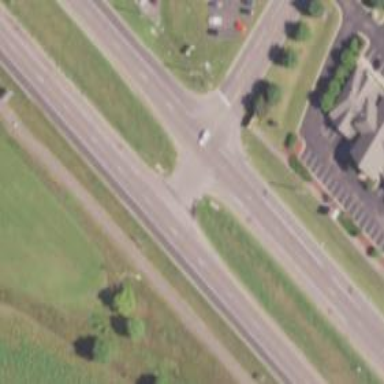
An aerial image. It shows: Trunk link highway.